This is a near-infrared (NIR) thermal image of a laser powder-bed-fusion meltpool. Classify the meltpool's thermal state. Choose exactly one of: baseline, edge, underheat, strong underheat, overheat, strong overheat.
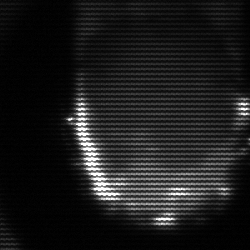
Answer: baseline